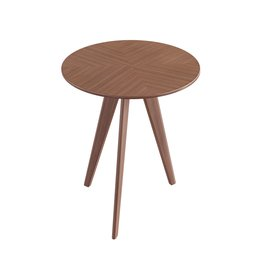
Label: furniture